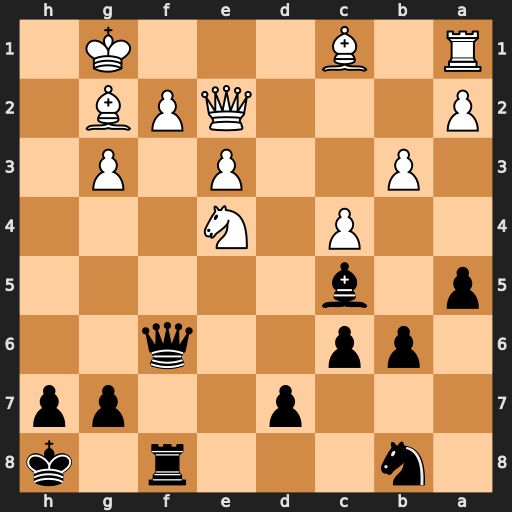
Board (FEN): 1n3r1k/3p2pp/1pp2q2/p1b5/2P1N3/1P2P1P1/P3QPB1/R1B3K1
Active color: b
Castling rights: -
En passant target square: -
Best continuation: Qxa1 Qb2 Qxb2